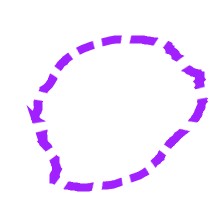
Shape: circle